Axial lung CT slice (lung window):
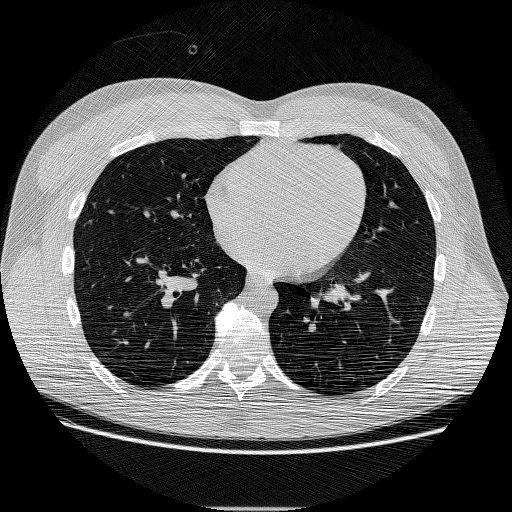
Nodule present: no